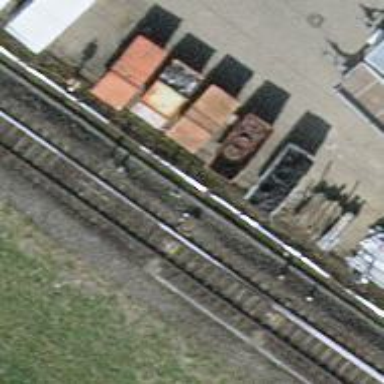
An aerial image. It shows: Railway switch.